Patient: sex F, age 68
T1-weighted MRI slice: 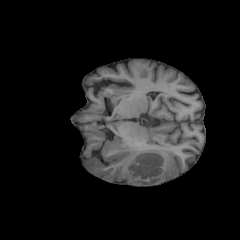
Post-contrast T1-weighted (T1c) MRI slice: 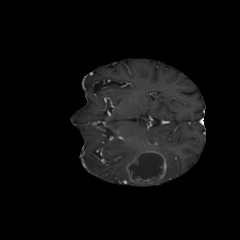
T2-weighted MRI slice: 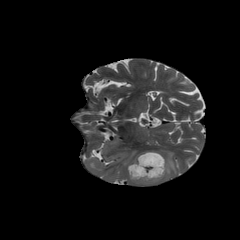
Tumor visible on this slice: yes
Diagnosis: Glioblastoma, IDH-wildtype
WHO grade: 4